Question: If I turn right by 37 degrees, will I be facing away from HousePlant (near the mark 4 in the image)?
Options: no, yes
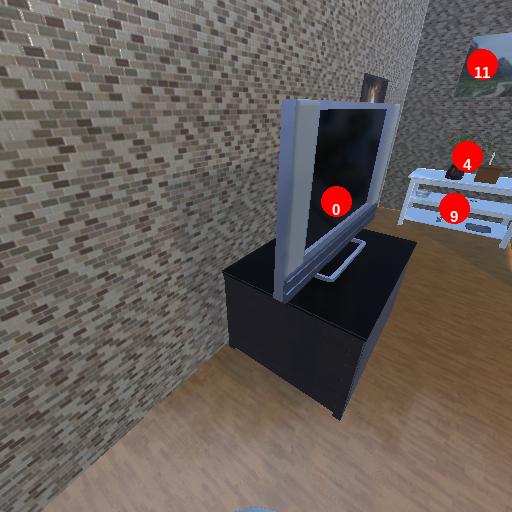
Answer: no